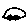
Label: car